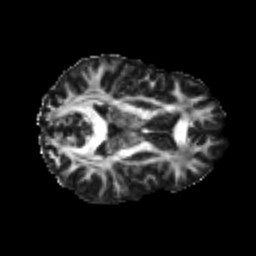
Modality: FA
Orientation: axial
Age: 21
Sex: female
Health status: healthy
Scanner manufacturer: philips
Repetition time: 7.383 s
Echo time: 0.08599 s